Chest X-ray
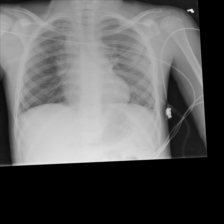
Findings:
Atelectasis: negative
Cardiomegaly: negative
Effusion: negative
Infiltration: negative
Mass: negative
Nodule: negative
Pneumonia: negative
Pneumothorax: negative
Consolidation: negative
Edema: negative
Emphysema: negative
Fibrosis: negative
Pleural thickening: negative
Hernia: negative